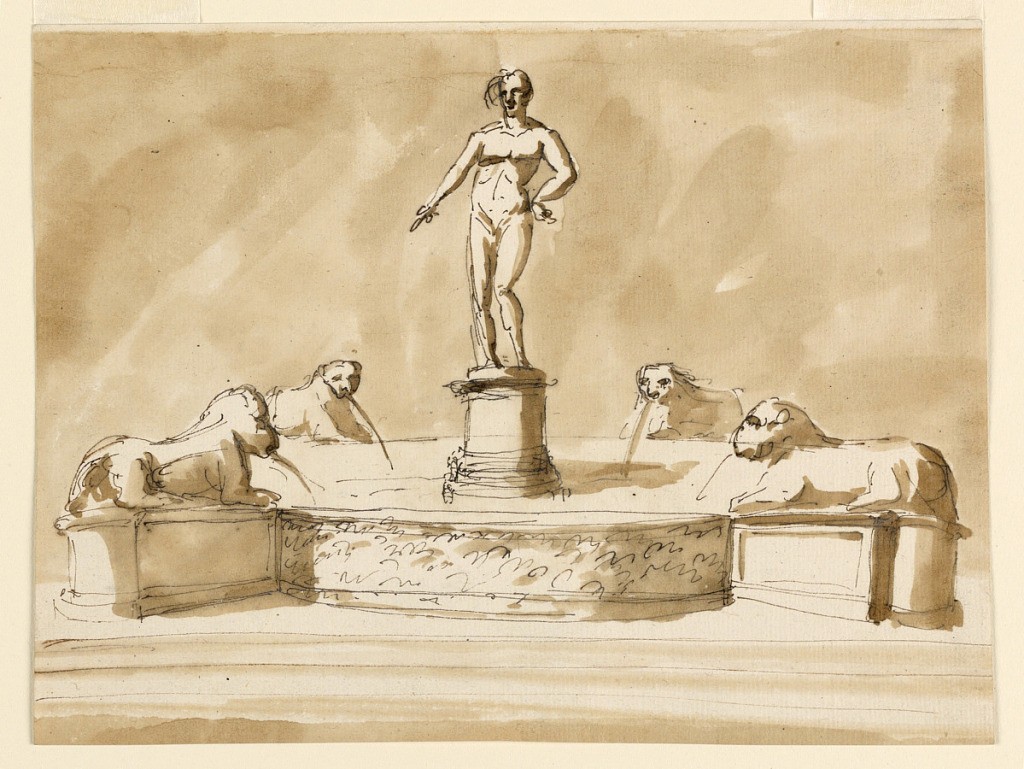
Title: Fountain
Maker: Giuseppe Barberi, Italian, 1746–1809
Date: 1746–1809
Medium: Pen and brown ink, brush and brown wash on off-white laid paper, lined
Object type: Drawing
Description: Four lions upon pedestals. From their mouths pours water into the round basin. In its center stands the figure of a nude man, upon a round pedestal. The basin stands upon a platform, to which steps lead at the front. Usual background.